Platform: macOS
Application: Arc Browser
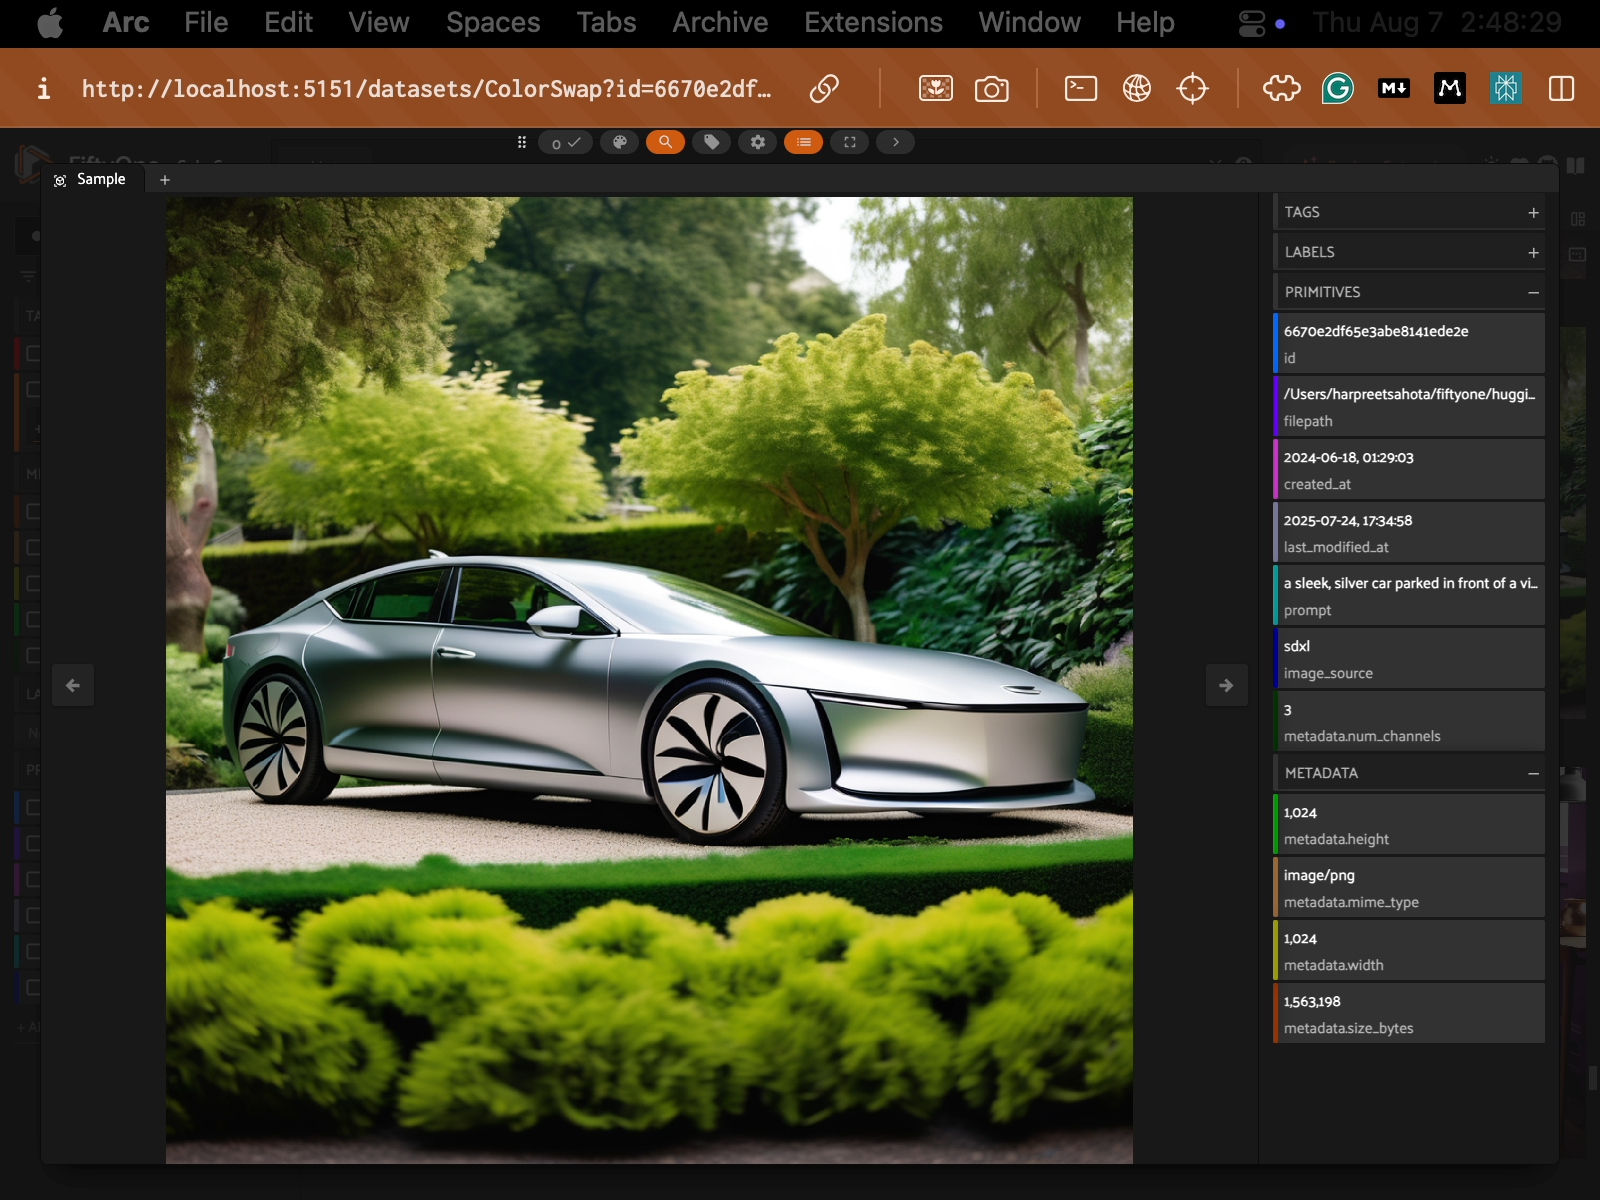
task_description: Enter full screen mode
action_type: click
element_info: Icon
steps_since_start: 1